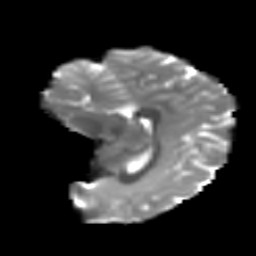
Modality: T2w
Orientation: sagittal
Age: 9
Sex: female
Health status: ill
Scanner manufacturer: ge
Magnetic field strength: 3 T
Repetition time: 6.752 s
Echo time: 0.079 s